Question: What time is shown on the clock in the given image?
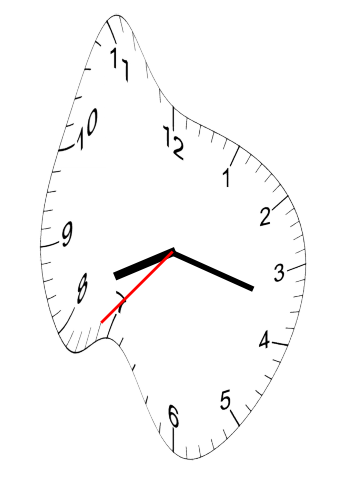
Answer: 08:17:37